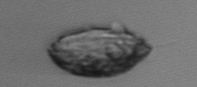
Label: Katodinium_or_Torodinium